Brain MRI, modality: hrT2
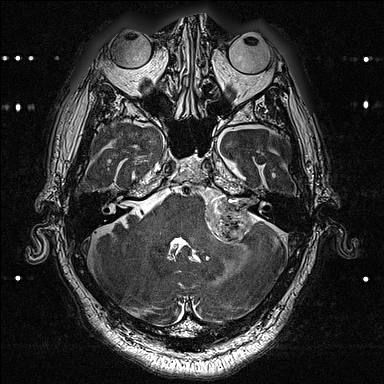